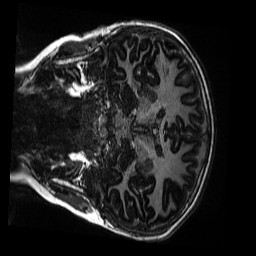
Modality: MP2RAGE
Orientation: coronal
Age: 10
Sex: female
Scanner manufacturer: siemens
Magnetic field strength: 3 T
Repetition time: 4 s
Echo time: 0.00303 s